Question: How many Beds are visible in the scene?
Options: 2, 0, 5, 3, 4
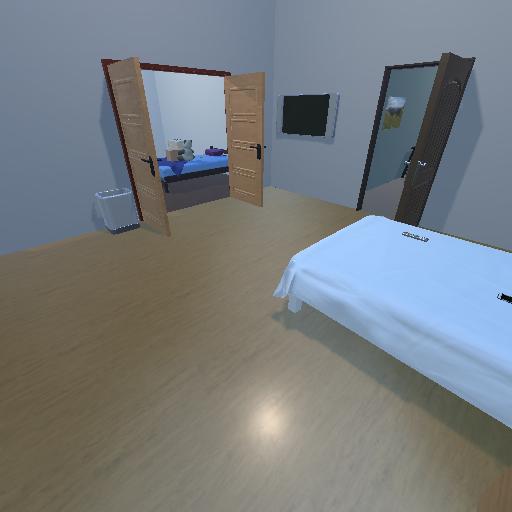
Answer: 2